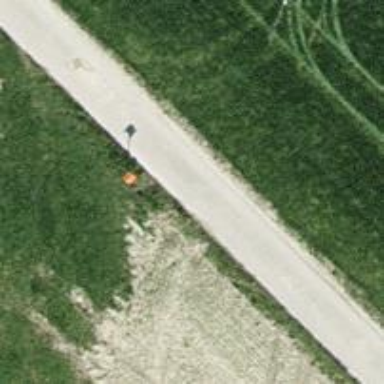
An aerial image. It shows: Pole with roof-covered pipeline marker.